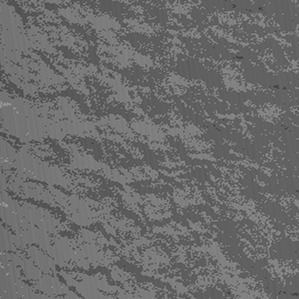
Label: frost